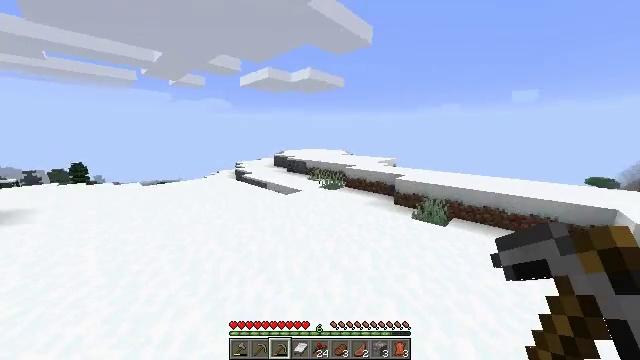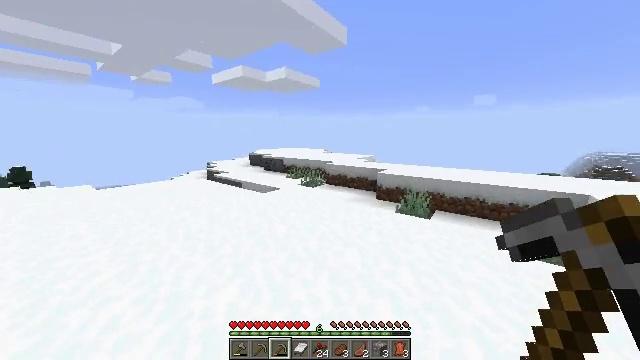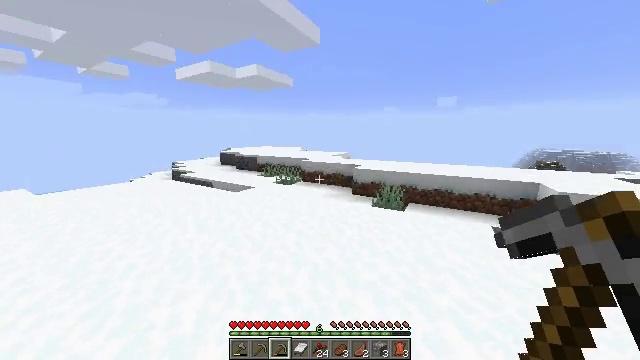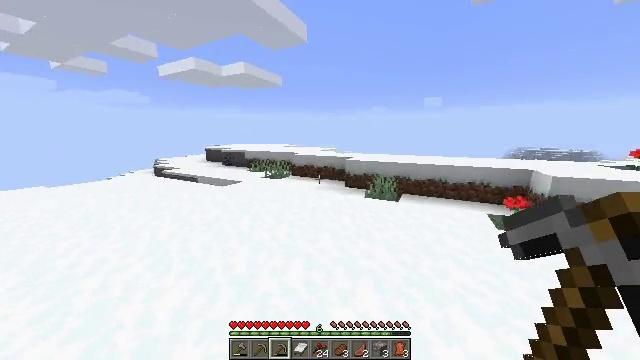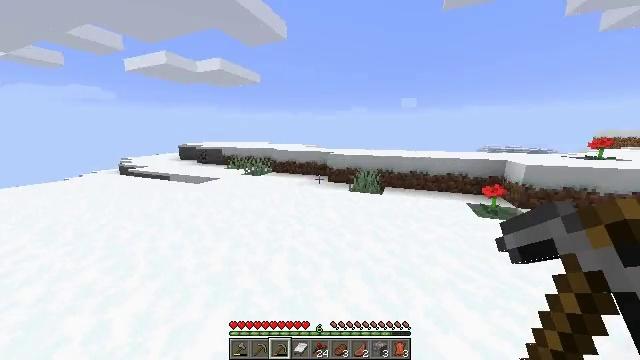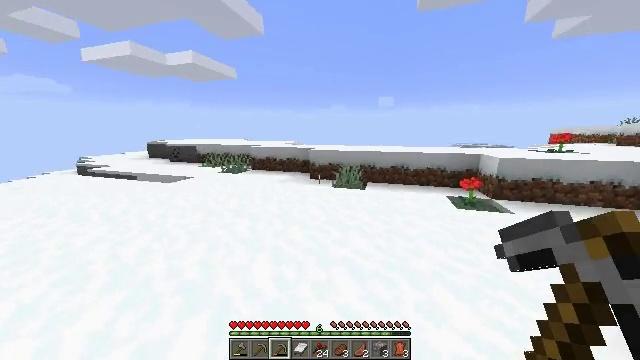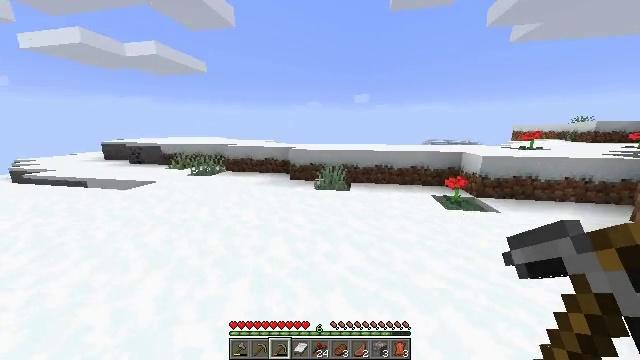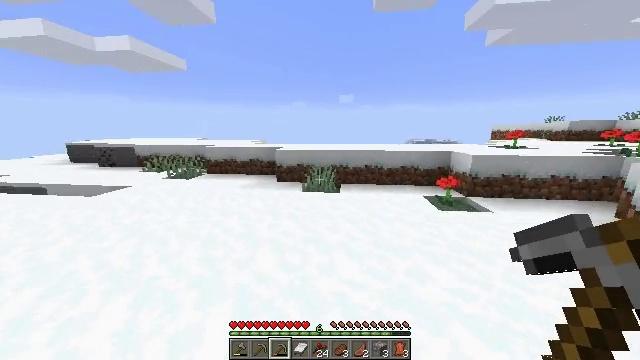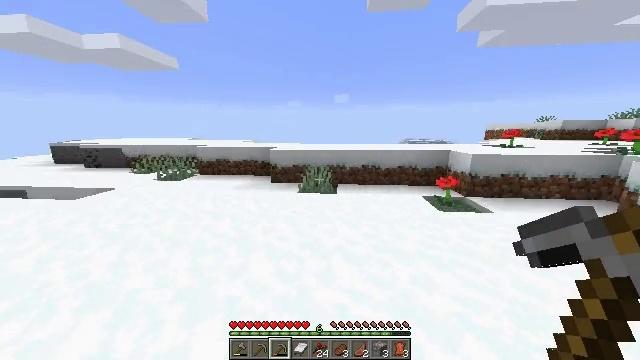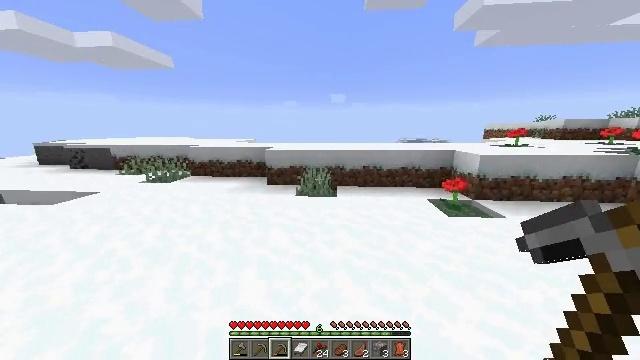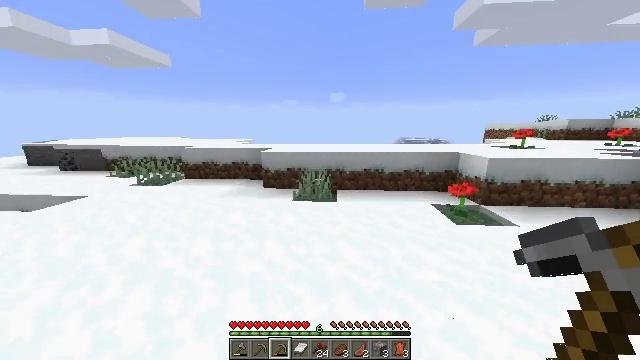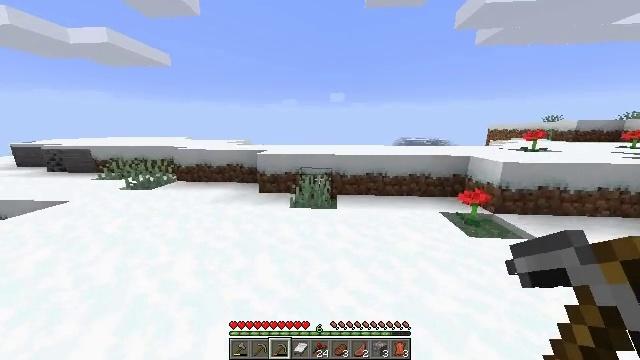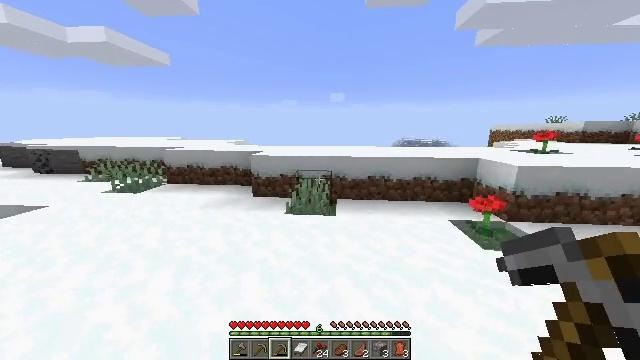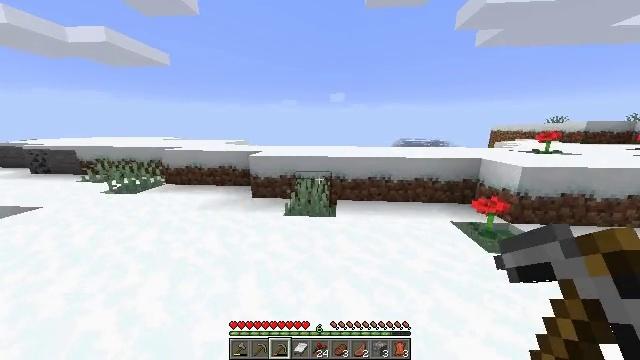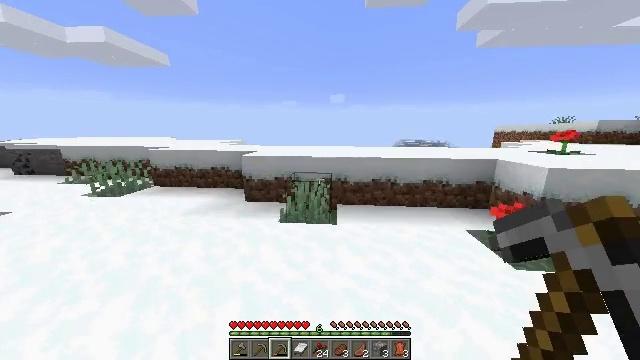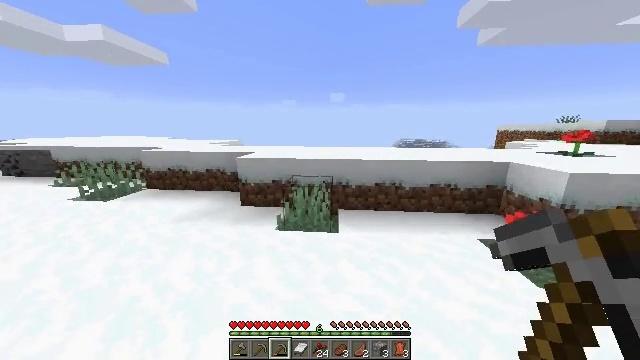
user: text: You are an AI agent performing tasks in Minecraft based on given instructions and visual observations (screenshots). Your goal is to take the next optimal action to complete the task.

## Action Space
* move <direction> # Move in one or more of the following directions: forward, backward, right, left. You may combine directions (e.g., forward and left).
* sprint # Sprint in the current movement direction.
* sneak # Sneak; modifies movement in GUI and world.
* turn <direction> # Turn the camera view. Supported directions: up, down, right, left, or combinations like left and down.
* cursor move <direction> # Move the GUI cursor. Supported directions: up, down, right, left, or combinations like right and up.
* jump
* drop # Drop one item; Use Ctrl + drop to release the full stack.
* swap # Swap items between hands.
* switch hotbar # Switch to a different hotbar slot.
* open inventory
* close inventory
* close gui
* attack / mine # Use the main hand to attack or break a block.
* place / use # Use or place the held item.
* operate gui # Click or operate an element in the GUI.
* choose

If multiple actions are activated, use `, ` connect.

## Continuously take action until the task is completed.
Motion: motion action
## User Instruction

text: Mine the mushroom stem in the forest.
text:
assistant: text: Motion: move forward, sprint, turn right
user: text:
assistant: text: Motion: move forward, sprint, turn right
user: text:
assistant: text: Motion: move forward, sprint, turn right
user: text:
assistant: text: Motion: move forward, sprint, turn right
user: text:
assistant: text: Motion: move forward, sprint, turn right
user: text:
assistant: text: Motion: move forward, sprint, turn right
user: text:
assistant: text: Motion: move forward, sprint, turn right
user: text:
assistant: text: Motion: move forward, sprint, turn right
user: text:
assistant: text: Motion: move forward, sprint
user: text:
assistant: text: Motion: move forward, sprint
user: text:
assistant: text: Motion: move forward, sprint
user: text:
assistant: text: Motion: move forward, sprint
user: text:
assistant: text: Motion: move forward, sprint
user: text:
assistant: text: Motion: move forward, sprint
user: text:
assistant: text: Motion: move forward, sprint
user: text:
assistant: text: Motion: move forward, sprint
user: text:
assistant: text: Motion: move forward, sprint
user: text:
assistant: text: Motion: move forward, sprint, turn left
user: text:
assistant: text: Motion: move forward, sprint, turn left
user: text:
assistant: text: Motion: move forward, sprint, turn left
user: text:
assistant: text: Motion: move forward, sprint, turn left
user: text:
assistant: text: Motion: move forward, sprint, turn left
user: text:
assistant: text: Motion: move forward, sprint, turn left
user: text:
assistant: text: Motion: move forward, sprint
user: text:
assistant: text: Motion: move forward, sprint
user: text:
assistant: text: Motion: move forward, sprint, jump
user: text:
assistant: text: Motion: move forward, sprint, jump
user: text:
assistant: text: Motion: move forward, sprint, jump
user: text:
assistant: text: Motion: move forward, sprint, jump
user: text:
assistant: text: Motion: move forward, sprint